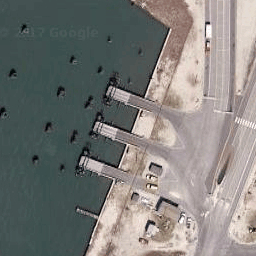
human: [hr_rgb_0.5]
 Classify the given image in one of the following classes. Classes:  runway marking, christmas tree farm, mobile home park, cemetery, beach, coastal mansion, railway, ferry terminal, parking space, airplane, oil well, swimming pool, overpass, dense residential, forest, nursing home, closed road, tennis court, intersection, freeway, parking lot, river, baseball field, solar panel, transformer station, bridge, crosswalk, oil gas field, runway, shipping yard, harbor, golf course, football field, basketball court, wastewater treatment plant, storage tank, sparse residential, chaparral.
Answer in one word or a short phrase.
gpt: ferry terminal